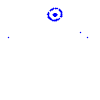
Particle: kaon